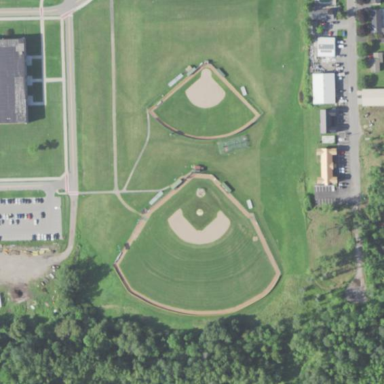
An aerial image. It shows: Baseball pitch for leisure land.